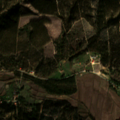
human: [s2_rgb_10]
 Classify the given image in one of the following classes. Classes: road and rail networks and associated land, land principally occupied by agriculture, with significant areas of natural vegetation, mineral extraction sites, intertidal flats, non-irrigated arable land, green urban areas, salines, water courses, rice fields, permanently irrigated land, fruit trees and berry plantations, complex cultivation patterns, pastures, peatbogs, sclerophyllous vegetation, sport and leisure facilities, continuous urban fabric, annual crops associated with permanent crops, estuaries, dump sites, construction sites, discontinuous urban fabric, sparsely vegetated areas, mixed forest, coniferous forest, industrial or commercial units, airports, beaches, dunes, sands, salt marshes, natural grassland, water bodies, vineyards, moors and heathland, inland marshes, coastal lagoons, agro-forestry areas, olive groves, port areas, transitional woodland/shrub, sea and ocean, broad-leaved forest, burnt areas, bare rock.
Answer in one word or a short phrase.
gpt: rice fields, complex cultivation patterns, broad-leaved forest, transitional woodland/shrub